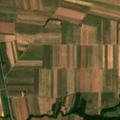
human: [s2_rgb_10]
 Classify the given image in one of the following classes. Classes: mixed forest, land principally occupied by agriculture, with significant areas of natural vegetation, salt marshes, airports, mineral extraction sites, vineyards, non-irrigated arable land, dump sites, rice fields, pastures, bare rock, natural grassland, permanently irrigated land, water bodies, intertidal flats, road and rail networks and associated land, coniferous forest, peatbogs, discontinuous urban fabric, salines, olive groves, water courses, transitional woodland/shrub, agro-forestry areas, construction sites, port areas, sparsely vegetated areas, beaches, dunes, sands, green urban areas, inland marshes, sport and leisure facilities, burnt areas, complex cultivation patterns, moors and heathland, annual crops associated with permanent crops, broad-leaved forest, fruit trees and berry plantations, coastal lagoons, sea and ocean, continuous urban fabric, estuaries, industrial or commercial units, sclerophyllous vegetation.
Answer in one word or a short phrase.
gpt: non-irrigated arable land, land principally occupied by agriculture, with significant areas of natural vegetation